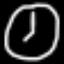
Label: clock